Question: I'm trying to get load an image from my jar. But no matter what string I supply for getResource() it always returns null.
'''
try {
System.out.println(Bootstrapper.class.getResource("./img/logo.png").toURI().getPath());
} catch (URISyntaxException ex) {
Logger.getLogger(CrawlerFrame.class.getName()).log(Level.SEVERE, null, ex);
}
ImageIcon ii = new ImageIcon(Bootstrapper.class.getResource("./img/logo.png"));
setIconImage(ii.getImage());
'''
> Exception in thread "AWT-EventQueue-0" java.lang.NullPointerException
at net.sharpcode.crawler.ui.CrawlerFrame.init(CrawlerFrame.java:35)
at net.sharpcode.crawler.ui.CrawlerFrame.(CrawlerFrame.java:28)
at net.sharpcode.crawler.Bootstrapper$1.run(Bootstrapper.java:55)

I've tried:
'''
getResource("")
getResource(".")
getResource("./")
getResource("/img/logo.png")
Bootstrapper.class.getProtectionDomain().getCodeSource().getLocation().getPath()
'''
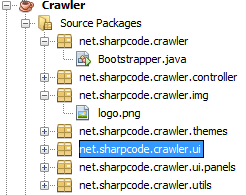
Answer: '''
this.getClass().getResource("/net/sharpcode/crawler/img/logo.png")
'''